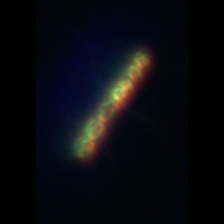
Taxon: Chaetoceros
Group: Diatoms